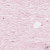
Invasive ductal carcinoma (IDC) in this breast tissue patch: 0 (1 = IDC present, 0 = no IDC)